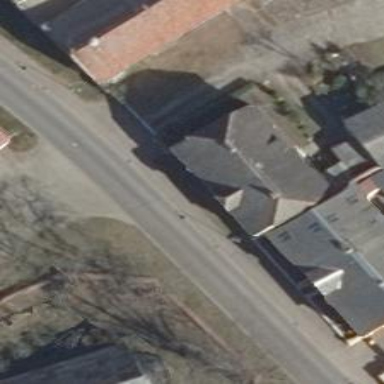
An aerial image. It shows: Half-hipped roof on apartment building.